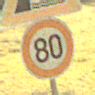
Verkehrszeichen: Geschwindigkeit80
Zusatzzeichen oben: Ufer
Umgebung: Outdoor, Nature
Tageszeit: MorningAfternoon
Wetter: PartlyCloudy
Licht: Natural
Jahreszeit: NotSpecified
Kontrast: HighContrast